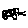
Label: car